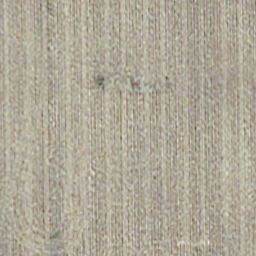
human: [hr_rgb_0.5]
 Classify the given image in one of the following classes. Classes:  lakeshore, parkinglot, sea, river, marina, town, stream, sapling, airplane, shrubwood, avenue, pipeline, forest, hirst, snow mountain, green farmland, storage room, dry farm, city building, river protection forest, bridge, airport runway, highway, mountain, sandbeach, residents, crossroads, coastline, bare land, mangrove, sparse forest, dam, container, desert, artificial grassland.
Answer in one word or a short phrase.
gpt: dry farm